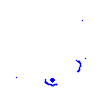
Particle: pion